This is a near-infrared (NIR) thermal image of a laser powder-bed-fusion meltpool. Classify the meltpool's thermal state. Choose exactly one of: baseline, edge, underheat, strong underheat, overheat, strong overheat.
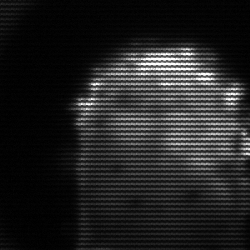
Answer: baseline